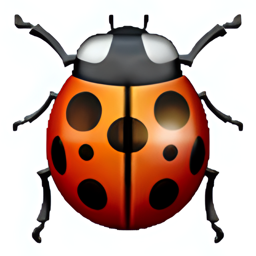
Name: lady beetle
Emoji: 🐞
Group: Animals & Nature
Sub-group: animal-bug